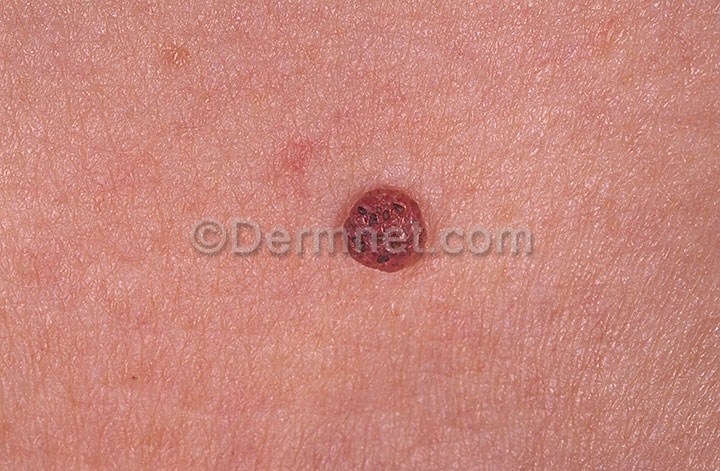
Disease: Seborrheic Keratoses and other Benign Tumors